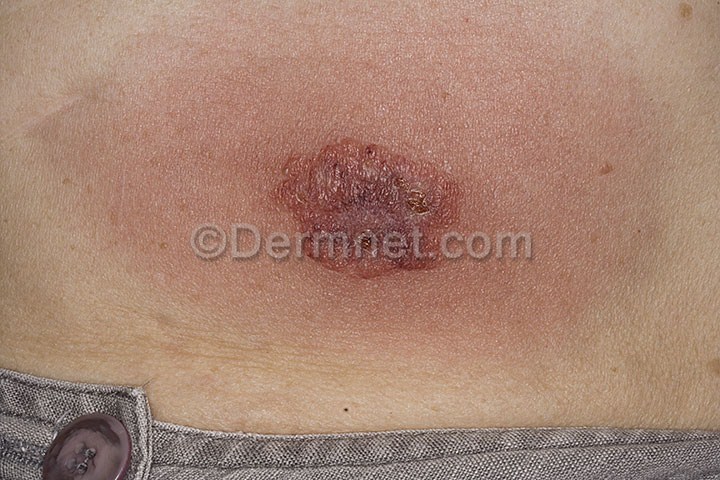
Disease: Scabies Lyme Disease and other Infestations and Bites